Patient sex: F
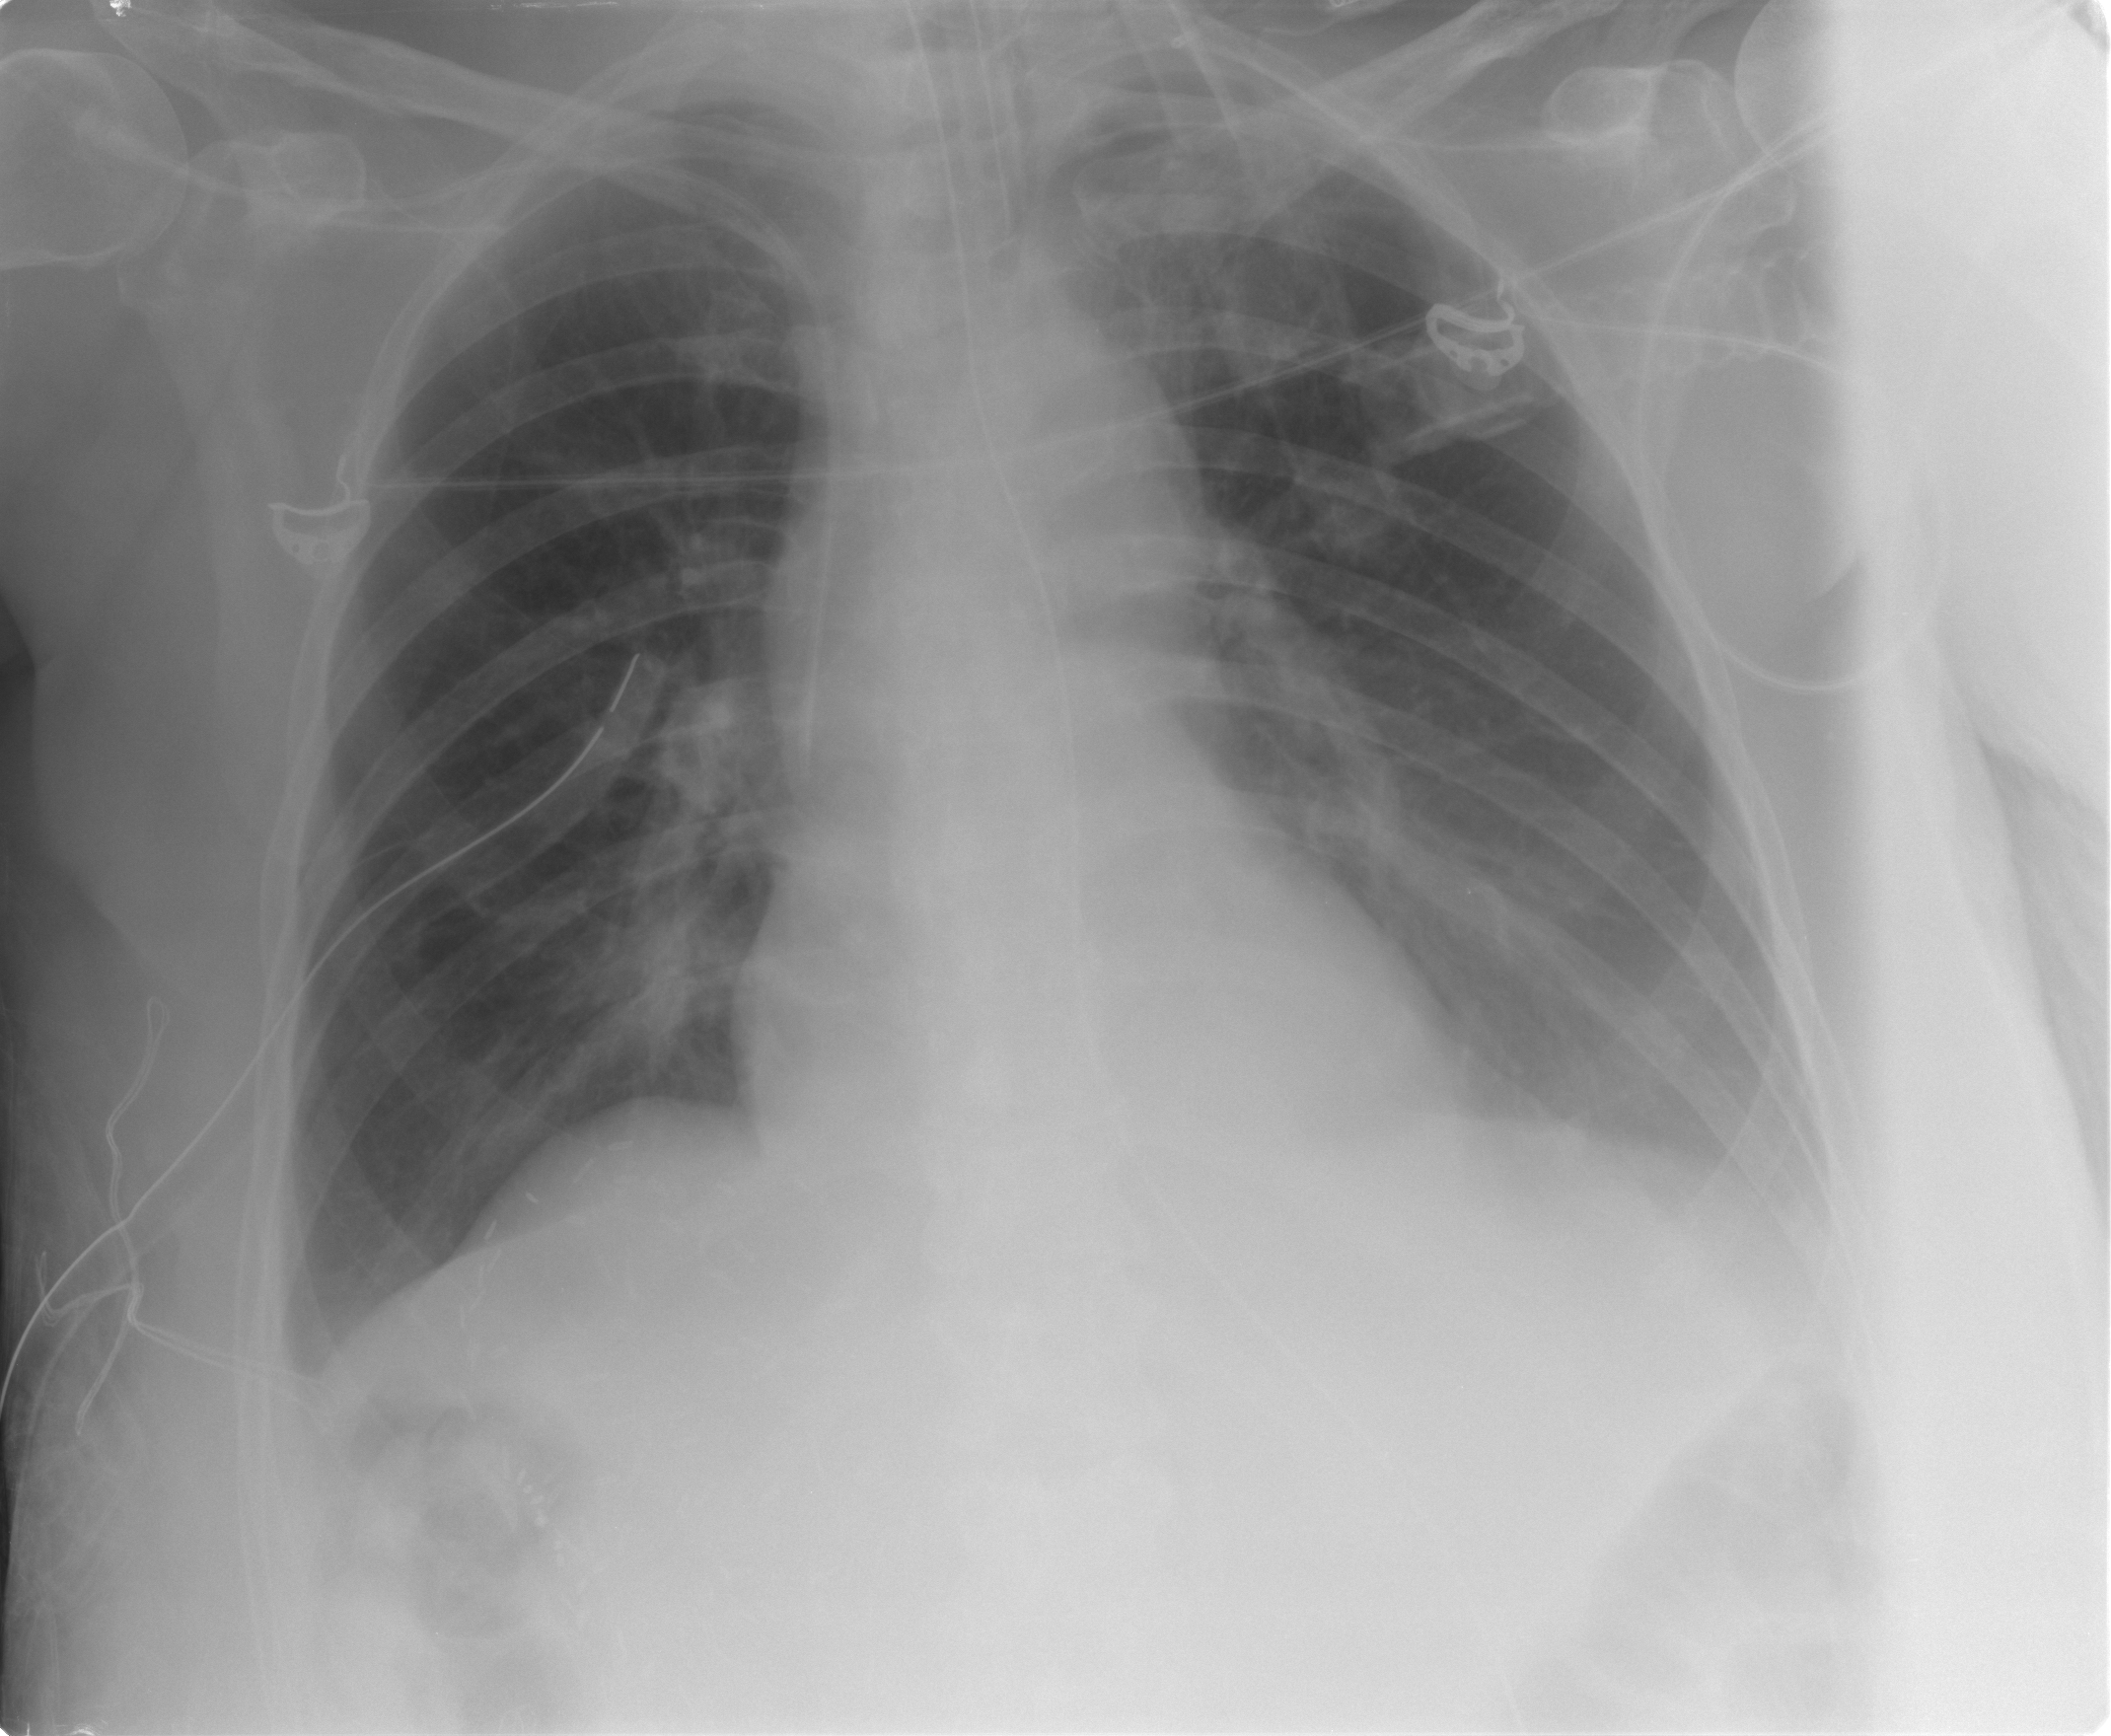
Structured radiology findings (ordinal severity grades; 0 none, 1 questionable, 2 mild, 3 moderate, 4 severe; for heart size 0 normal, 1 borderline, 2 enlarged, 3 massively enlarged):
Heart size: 0
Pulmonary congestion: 0
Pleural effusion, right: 1
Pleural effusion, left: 2
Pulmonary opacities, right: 0
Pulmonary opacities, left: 0
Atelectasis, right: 2
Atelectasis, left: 2